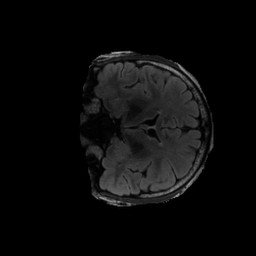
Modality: FLAIR
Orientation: coronal
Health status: ill
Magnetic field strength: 3 T